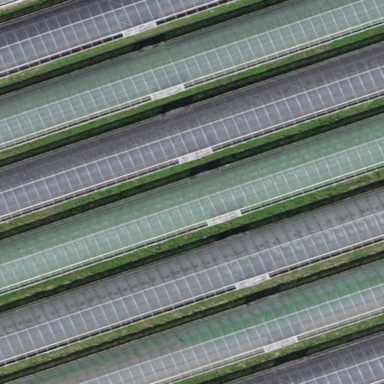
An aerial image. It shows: Greenhouse.